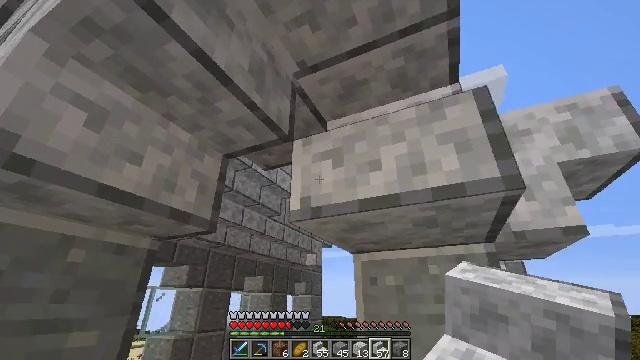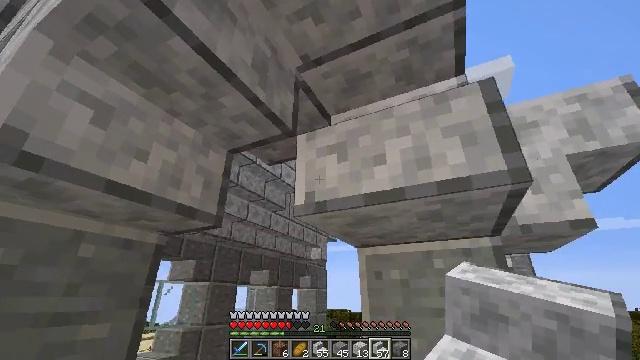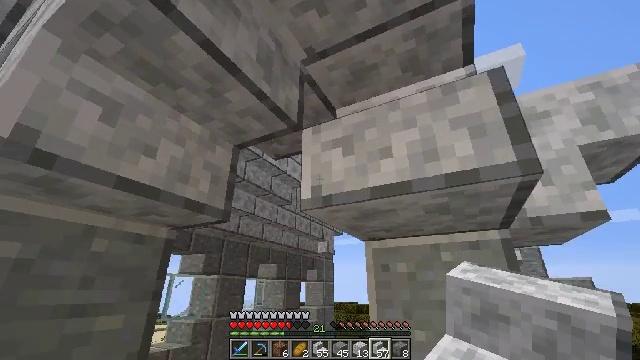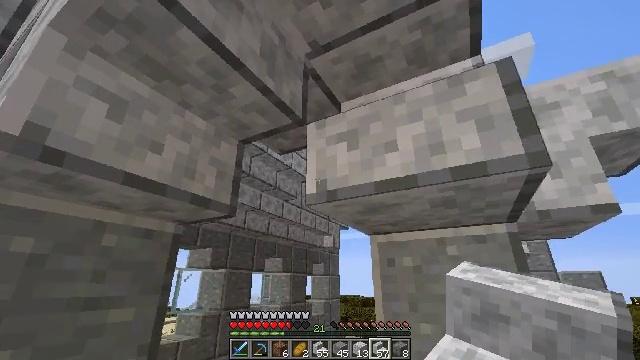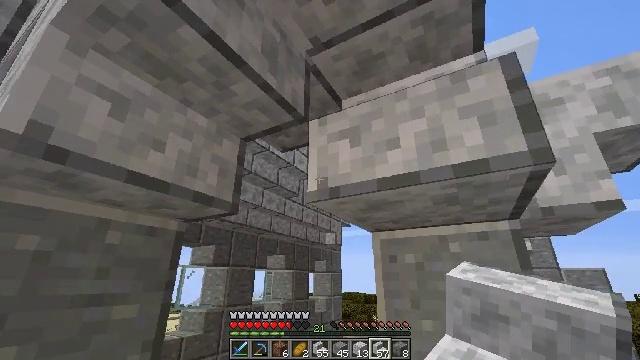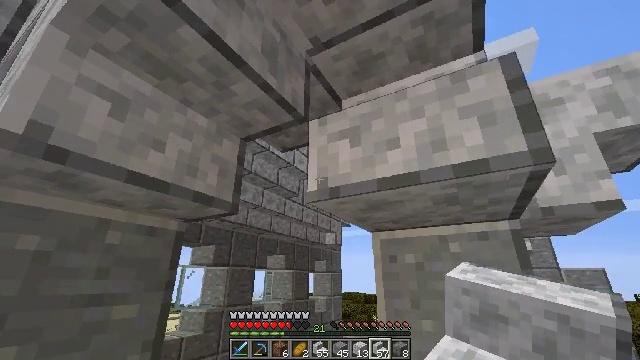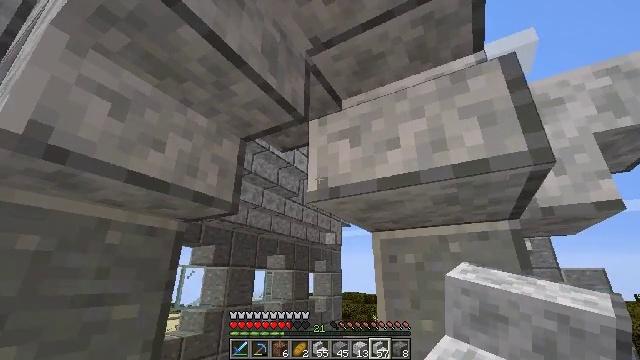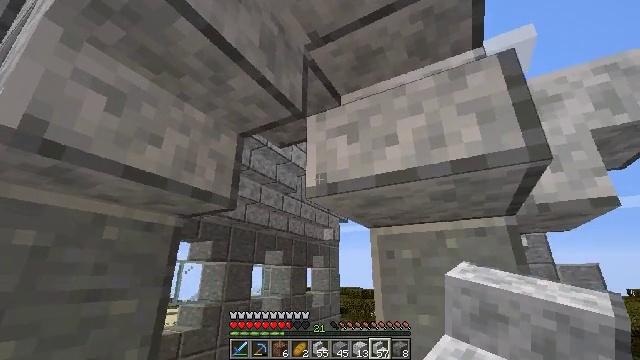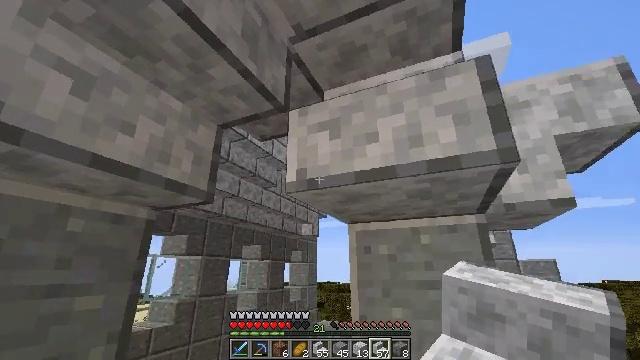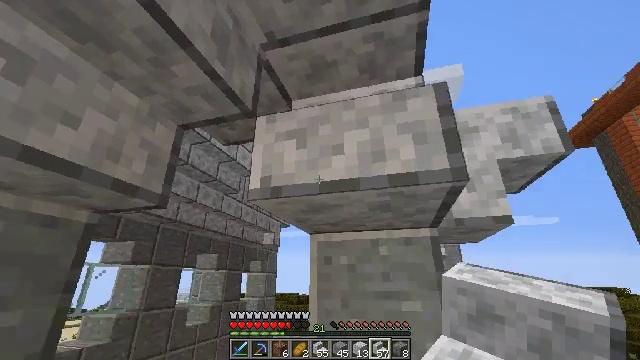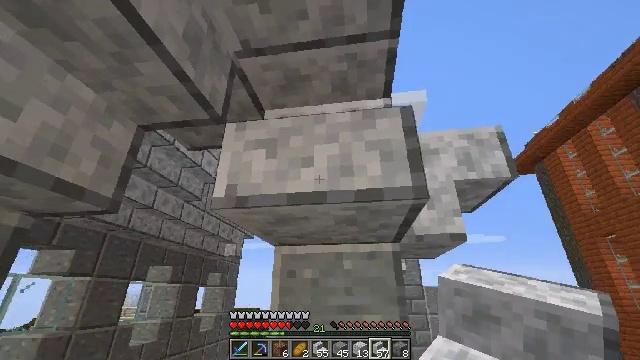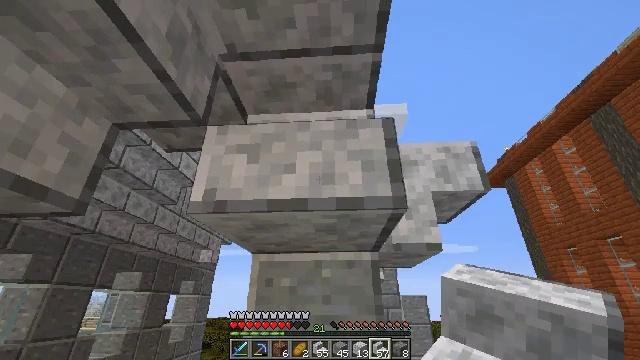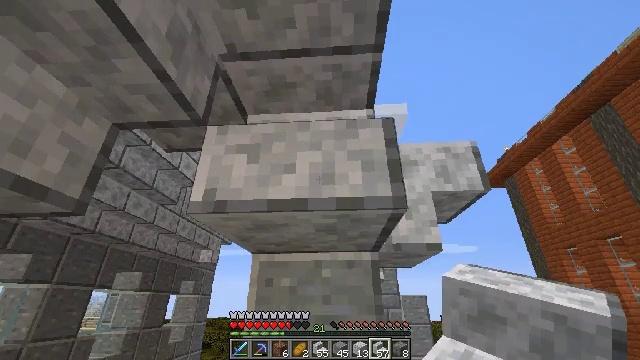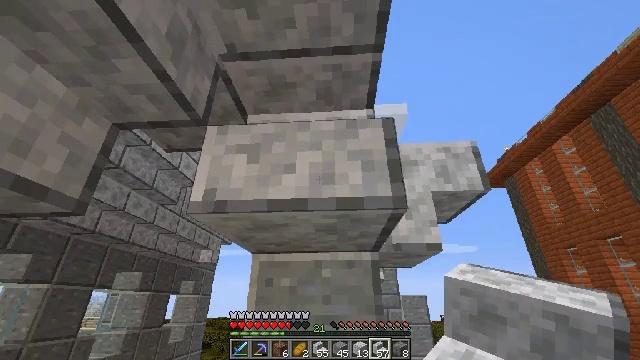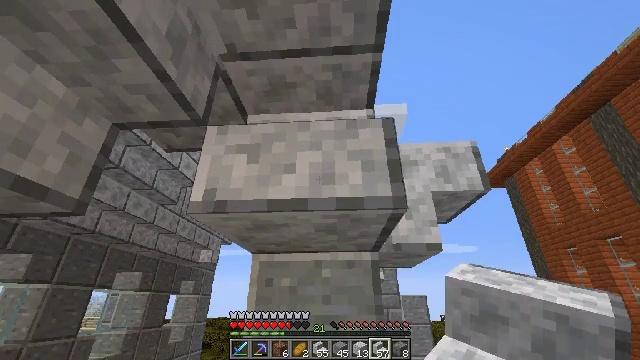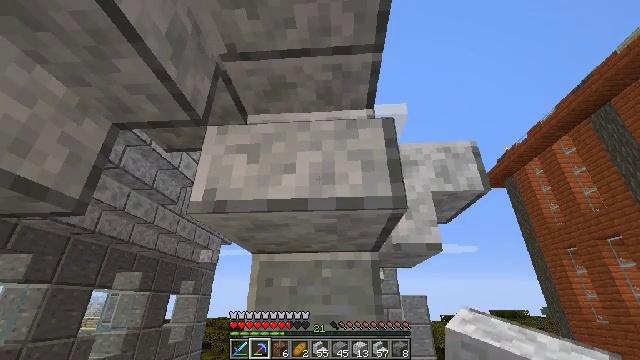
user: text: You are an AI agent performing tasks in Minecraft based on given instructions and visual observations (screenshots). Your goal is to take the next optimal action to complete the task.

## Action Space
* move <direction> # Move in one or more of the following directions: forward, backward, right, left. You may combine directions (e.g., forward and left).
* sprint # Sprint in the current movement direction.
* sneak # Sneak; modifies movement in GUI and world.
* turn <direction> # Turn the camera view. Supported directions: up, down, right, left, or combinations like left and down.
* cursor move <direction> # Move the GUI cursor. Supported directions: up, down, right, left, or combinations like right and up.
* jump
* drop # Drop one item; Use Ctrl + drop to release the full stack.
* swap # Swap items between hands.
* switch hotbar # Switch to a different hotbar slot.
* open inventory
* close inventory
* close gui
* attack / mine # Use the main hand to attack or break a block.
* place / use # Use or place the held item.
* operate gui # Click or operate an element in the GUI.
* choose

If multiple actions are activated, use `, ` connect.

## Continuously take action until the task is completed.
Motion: motion action
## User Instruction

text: Smash the polished diorite stairs to recycle materials.
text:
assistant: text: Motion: turn left and down
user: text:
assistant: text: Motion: turn left and down
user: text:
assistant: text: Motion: turn left and down
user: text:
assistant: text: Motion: no_op
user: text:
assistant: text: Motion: no_op
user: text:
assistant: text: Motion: no_op
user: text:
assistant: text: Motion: no_op
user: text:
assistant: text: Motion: turn right and down
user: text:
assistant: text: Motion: turn right and up
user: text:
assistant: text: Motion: turn right and up
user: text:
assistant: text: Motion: turn right and up
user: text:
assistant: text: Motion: no_op
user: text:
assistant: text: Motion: no_op
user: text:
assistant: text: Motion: no_op
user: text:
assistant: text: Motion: switch to hotbar 2
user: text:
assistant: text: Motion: switch to hotbar 2
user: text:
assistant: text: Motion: attack / mine, switch to hotbar 2
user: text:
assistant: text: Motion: attack / mine
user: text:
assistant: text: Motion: attack / mine
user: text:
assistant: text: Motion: attack / mine
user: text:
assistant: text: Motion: attack / mine
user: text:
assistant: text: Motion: attack / mine
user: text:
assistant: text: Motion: attack / mine
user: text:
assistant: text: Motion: attack / mine
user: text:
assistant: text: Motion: attack / mine
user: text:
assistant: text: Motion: attack / mine
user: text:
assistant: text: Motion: attack / mine
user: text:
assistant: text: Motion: attack / mine